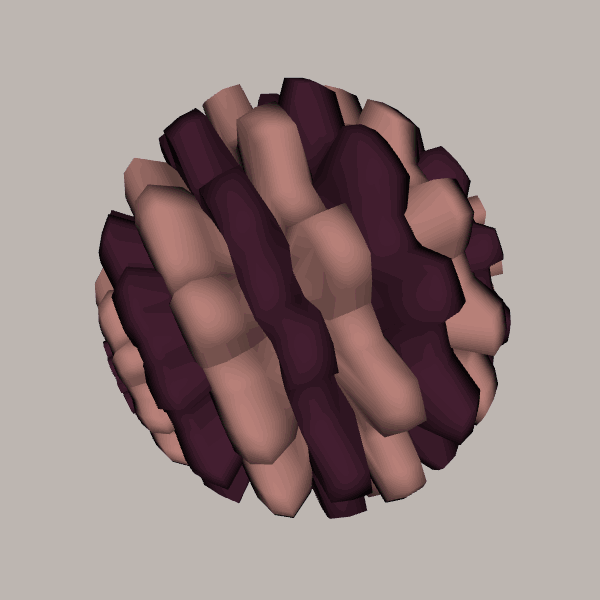
Background: light